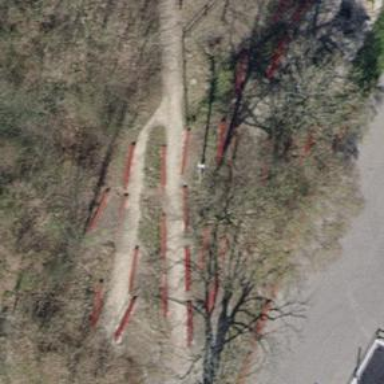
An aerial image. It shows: Red bench.